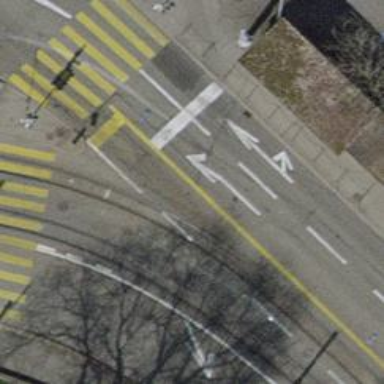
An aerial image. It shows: Tram level crossing on railway.